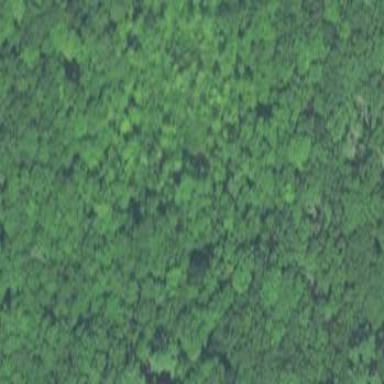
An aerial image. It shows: Marsh wetland with mixed leaf types.